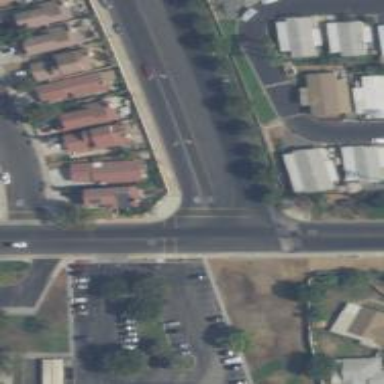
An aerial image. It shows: Marked road crossing.